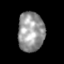
Tissue: skin
Cell type: Others
Senescence score: 0.7226
Nuclear area (px): 1021
Mean DAPI intensity: 151.089